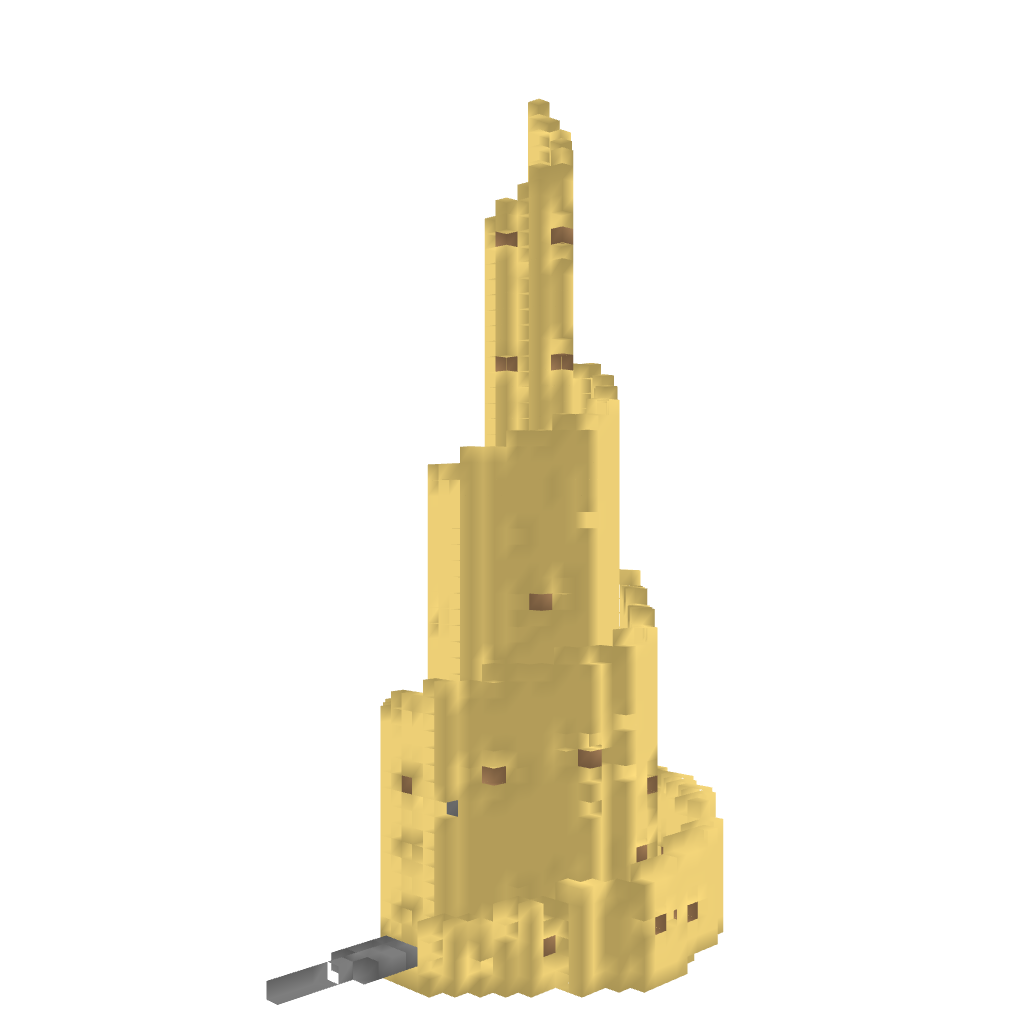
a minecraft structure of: Ashura's Tower made out of sand